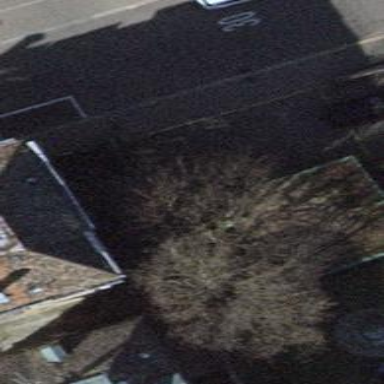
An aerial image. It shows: Group of garages.